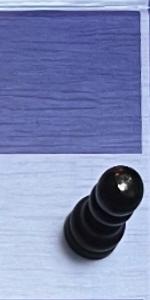
Label: Pawn_Black